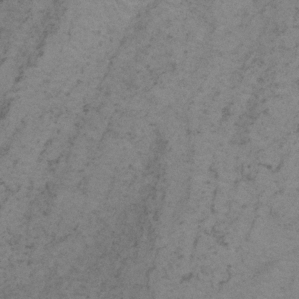
Label: frost